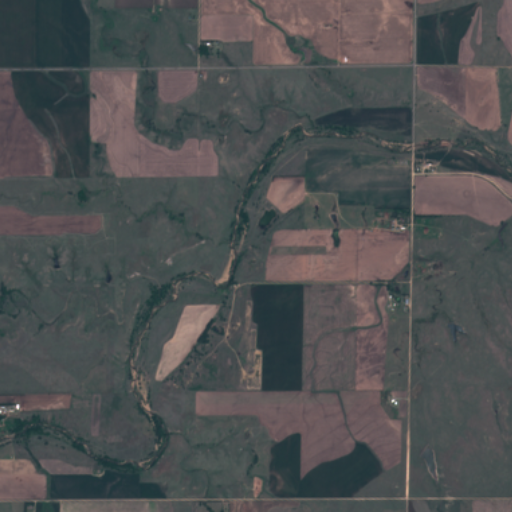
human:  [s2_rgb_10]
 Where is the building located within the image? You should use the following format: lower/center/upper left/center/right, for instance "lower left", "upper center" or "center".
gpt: The building is located in the center right of the image.
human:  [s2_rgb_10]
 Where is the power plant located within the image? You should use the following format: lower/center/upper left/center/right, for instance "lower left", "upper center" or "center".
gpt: There is no power plant in the image.